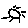
Label: sun